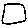
Label: square